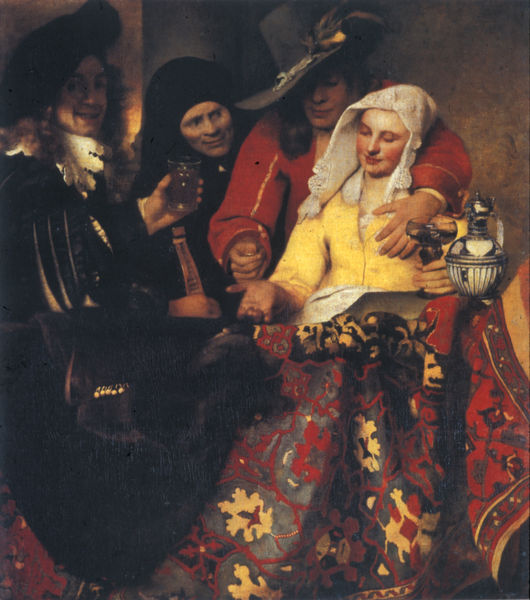
Titel: Bei der Kupplerin
Künstler: Jan Vermeer
Standort: Dresden
Institution: Gemäldegalerie Alte Meister
Schlagwörter: dunkel, feder, gemälde, gruppe, hand, mann, schatten, umhang, weiß, gelb, menschen, sitzen, braun, brust, busen, frau, getränk, glas, hell, hut, hüte, licht, männer, schwarz, tisch, dame, rot, tuch, gesellschaft, haube, malerei, mode, muster, ornament, rock, teppich, alkohol, betrunken, gesichter, gläser, jacke, jung, kappe, mütze, saufen, trinken, wirtschaft, alte, falten, gesicht, kragen, pelz, rembrandt, samt, spitze, bildnis, holland, hände, niederlande, porträt, gewand, kelch, kostüm, mantel, stoff, decke, familie, fassen, paar, prostituierte, kontrast, locken, rouge, tugend, genre, kanne, krug, lächeln, hinter, wangen, umarmung, schwer, wein, kopftuch, realistisch, glanz, zahlen, blütenmuster, zofe, faltenwurf, stofflichkeit, erotik, lachen, vier, gefäß, narr, geld, hinten, lockig, napoleon, kopfputz, vermeer, niederländisch, brokat, tracht, musterung, karaffe, moral, toff, reichtum, fröhlich, verkaufen, ornamentik, genuss, gasthaus, tief, buden, anfassen, nutte, tugendbild, prost, teppichs, derb, begrapschen, blütenuster, die judenbraut, frans hals, frans von hals, freier, freudenhaus, gläaser, gläsert, grabschen, hure, hutmode, prosten, puff, trink, verkuppeln, anmache